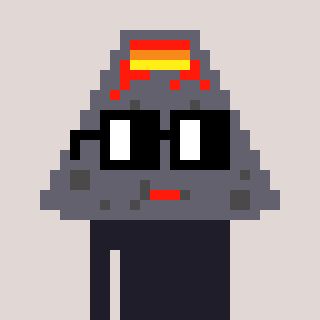
a pixel art character with square black glasses, a volcano-shaped head and a red-colored body on a warm background